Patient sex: F
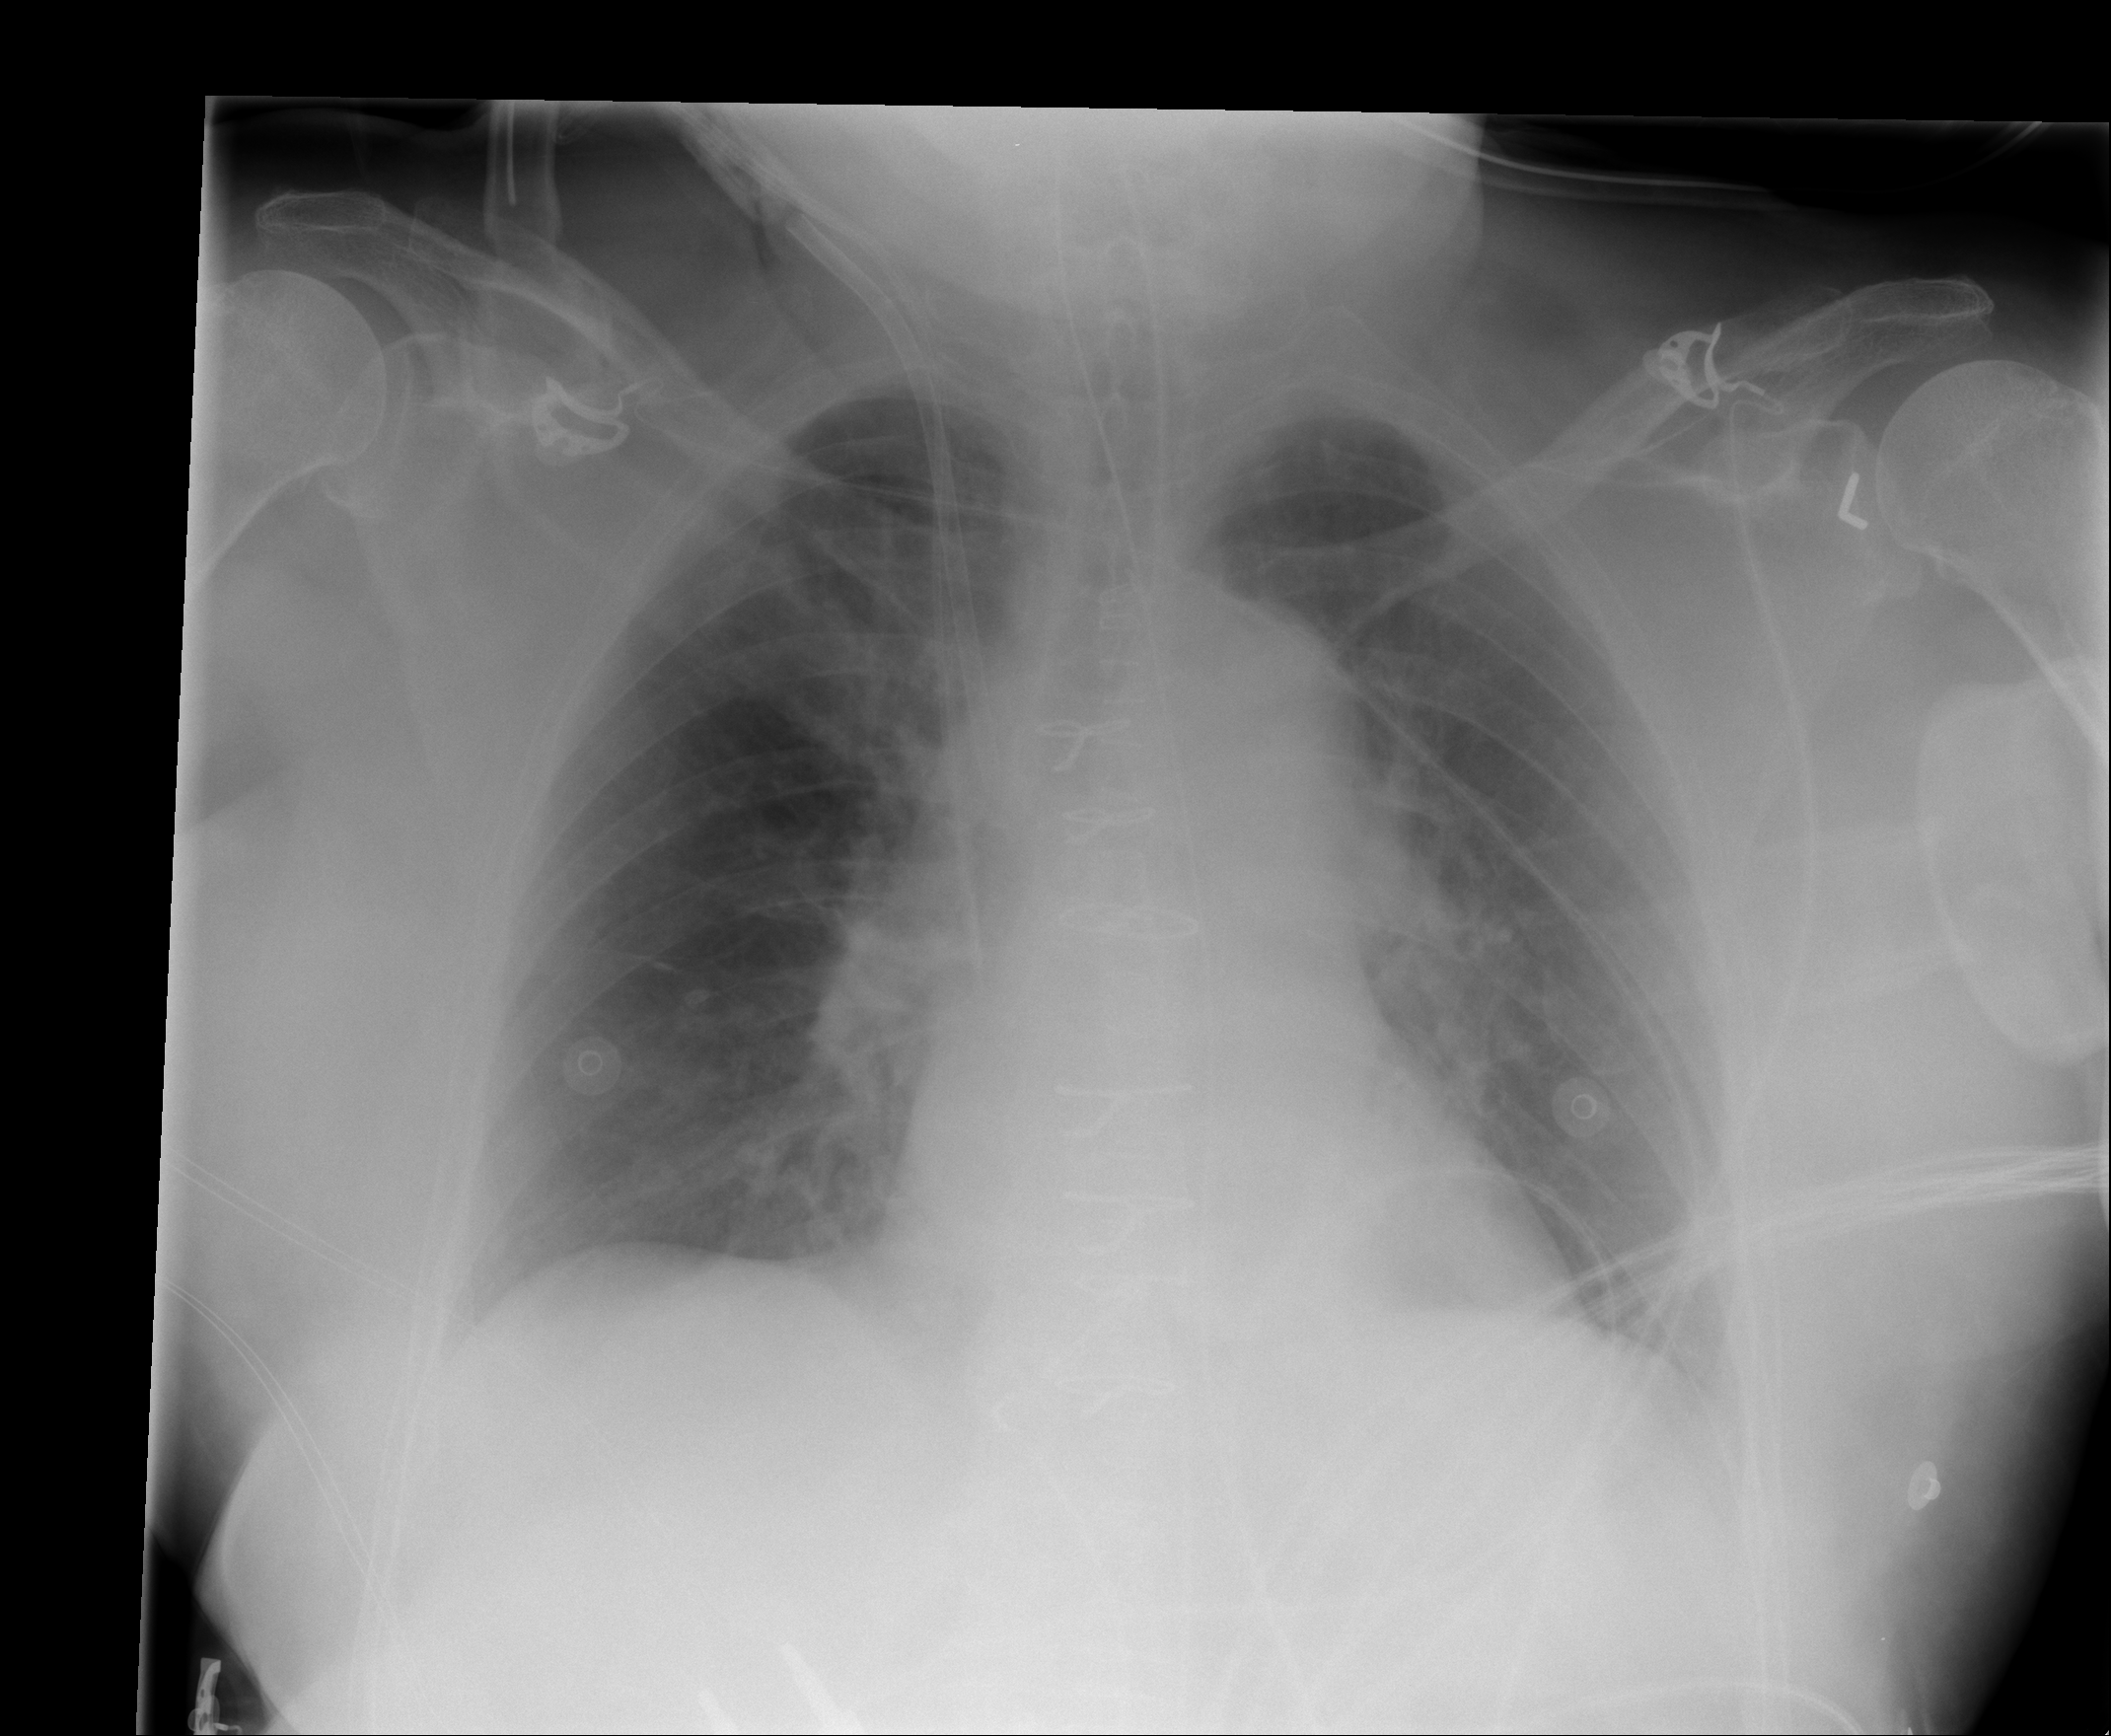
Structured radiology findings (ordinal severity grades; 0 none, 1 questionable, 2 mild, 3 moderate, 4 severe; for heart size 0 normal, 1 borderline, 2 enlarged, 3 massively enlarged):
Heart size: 0
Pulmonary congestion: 2
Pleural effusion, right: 0
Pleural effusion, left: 1
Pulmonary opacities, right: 0
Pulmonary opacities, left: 0
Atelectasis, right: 0
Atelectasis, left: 0